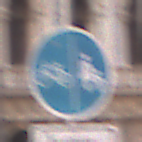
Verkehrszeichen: GetrennterRadUndGehwegRadwegLinks
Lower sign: BesondereFahrzeugeUndTransportgueter6
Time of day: SunriseSunset
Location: Outdoor (Urban)
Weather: Clear
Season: NotSpecified
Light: Natural